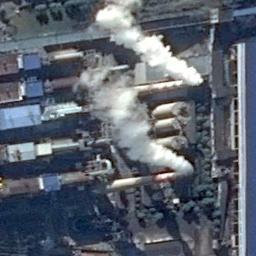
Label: thermal_power_station